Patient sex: F
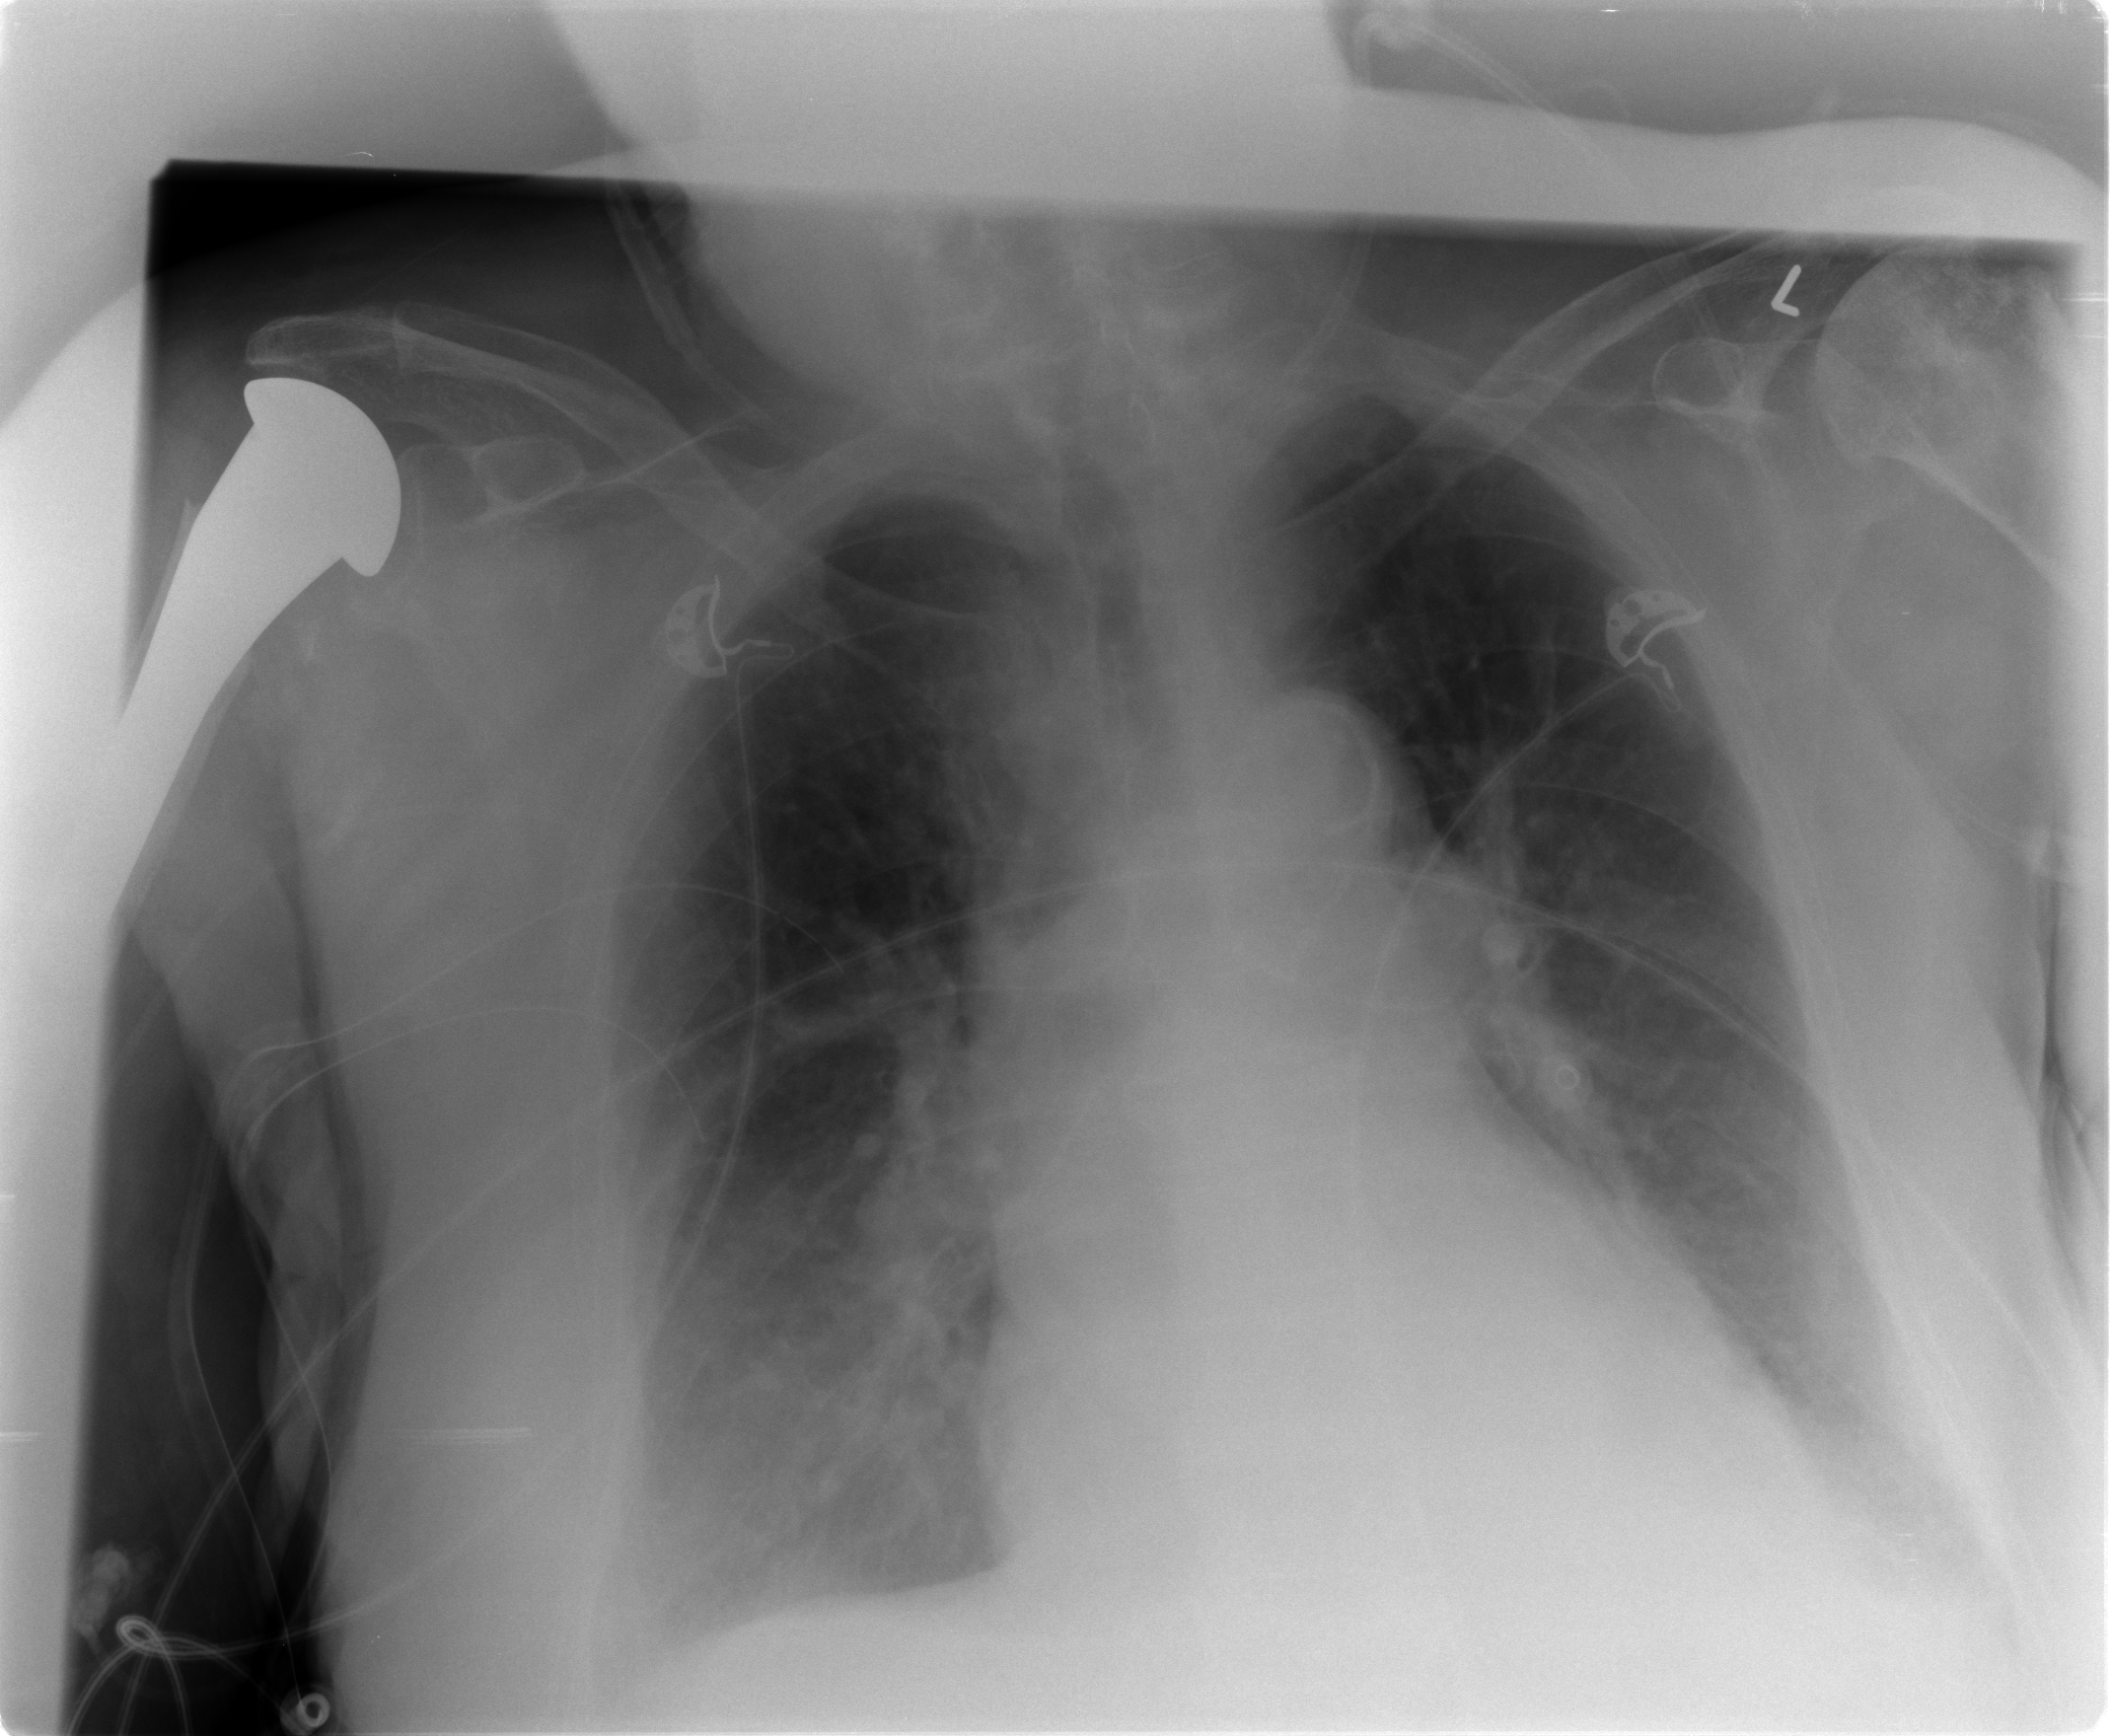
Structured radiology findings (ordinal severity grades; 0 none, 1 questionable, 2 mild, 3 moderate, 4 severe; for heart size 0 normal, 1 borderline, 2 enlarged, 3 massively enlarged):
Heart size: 1
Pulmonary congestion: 2
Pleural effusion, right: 2
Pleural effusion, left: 2
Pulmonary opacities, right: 1
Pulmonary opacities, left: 0
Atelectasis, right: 2
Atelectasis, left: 2